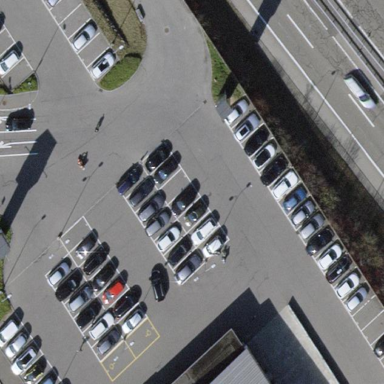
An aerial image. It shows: Street-side parking area.